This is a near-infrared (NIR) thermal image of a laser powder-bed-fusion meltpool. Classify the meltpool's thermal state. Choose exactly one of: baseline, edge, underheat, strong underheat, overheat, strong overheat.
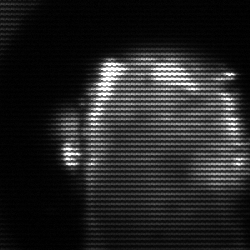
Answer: baseline